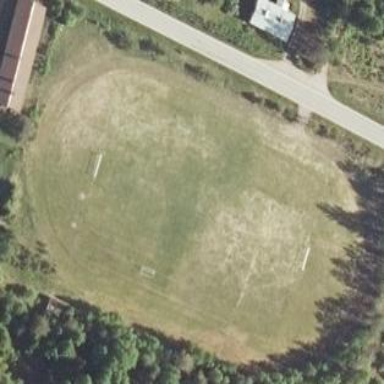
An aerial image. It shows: Soccer pitch designated for leisure and sports activities.